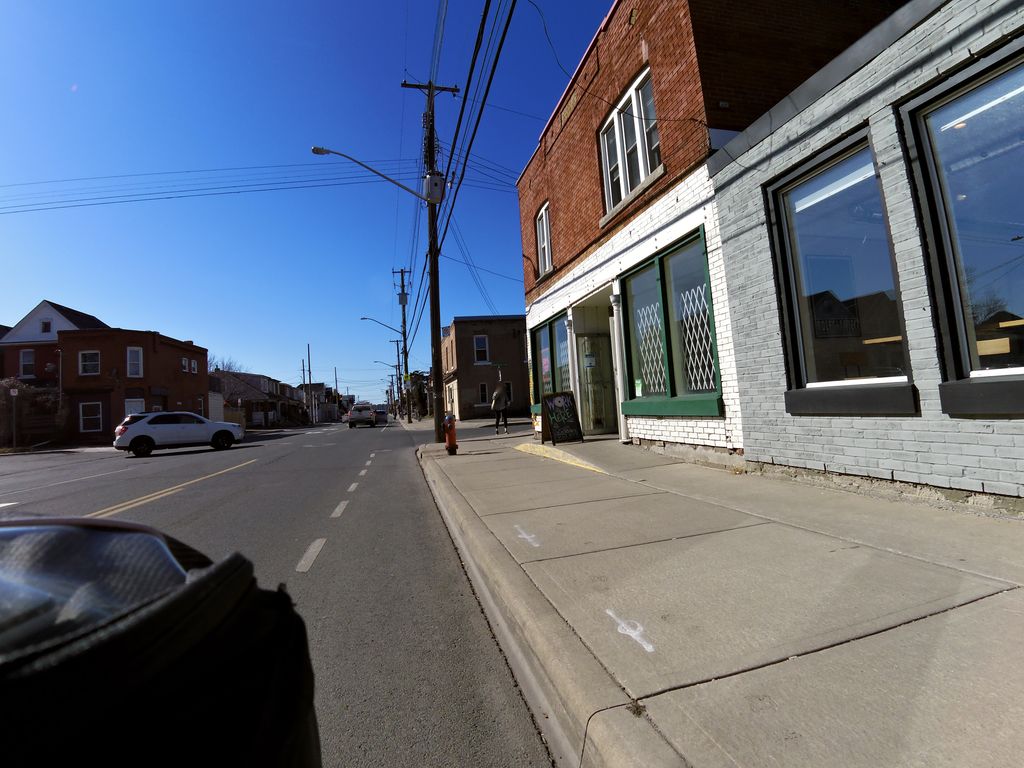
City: hamilton